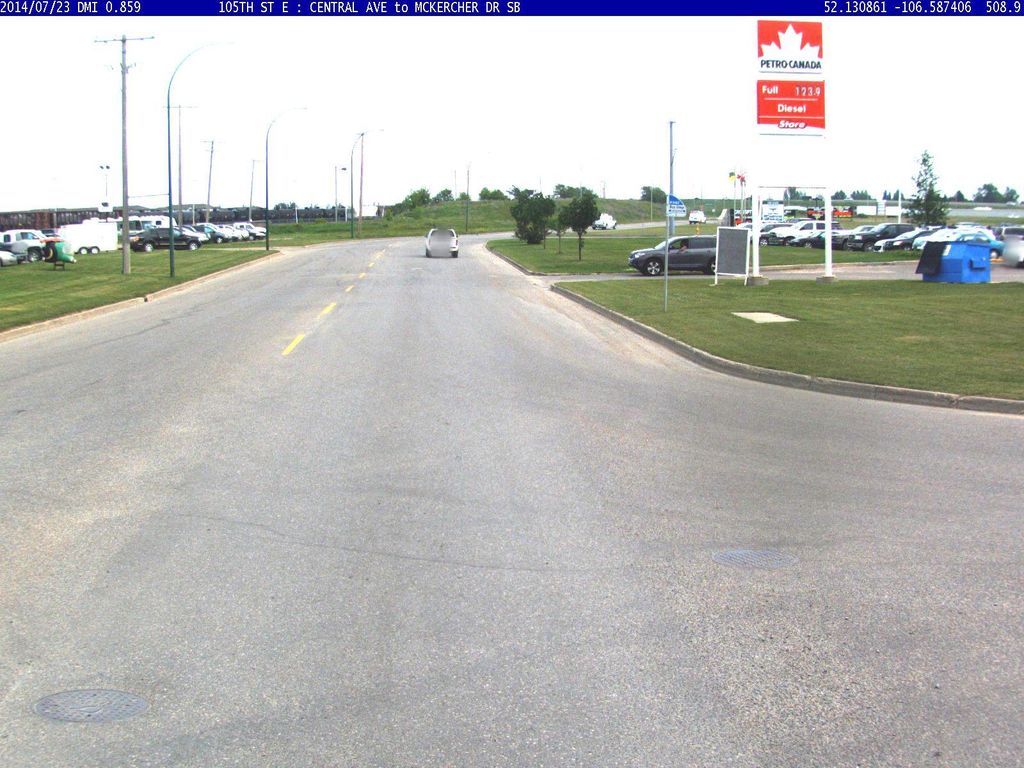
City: saskatoon